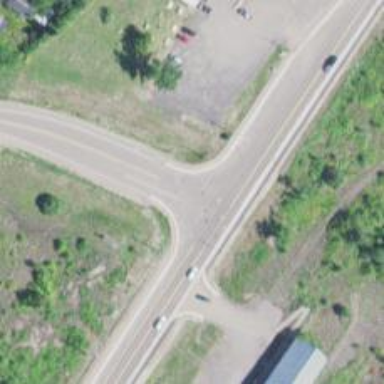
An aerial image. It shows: Stop road.